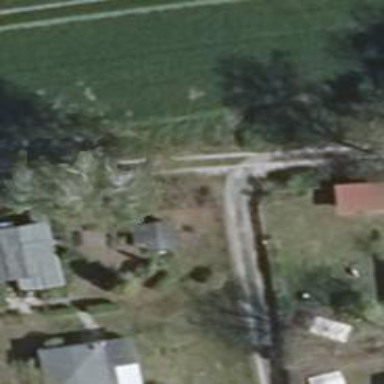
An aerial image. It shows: Residential road with compacted surface.